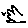
Label: bird